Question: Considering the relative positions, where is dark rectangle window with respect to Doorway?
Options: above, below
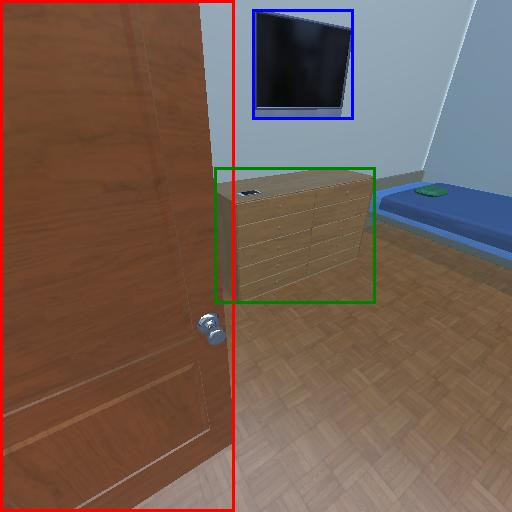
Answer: above